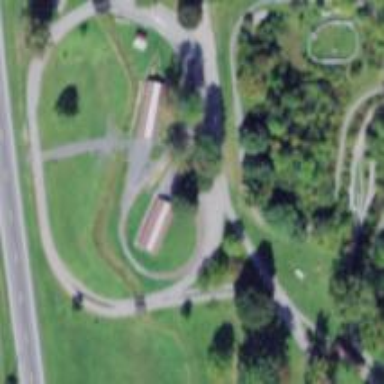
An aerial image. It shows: Miniature railway.